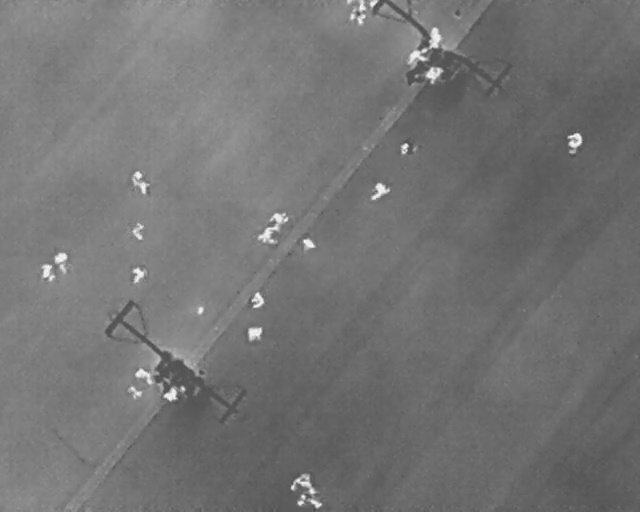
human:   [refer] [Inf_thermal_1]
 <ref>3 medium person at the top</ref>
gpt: <box>[[62, 27, 65, 30, 2], [66, 5, 69, 8, 2], [66, 12, 69, 15, 2]]</box>